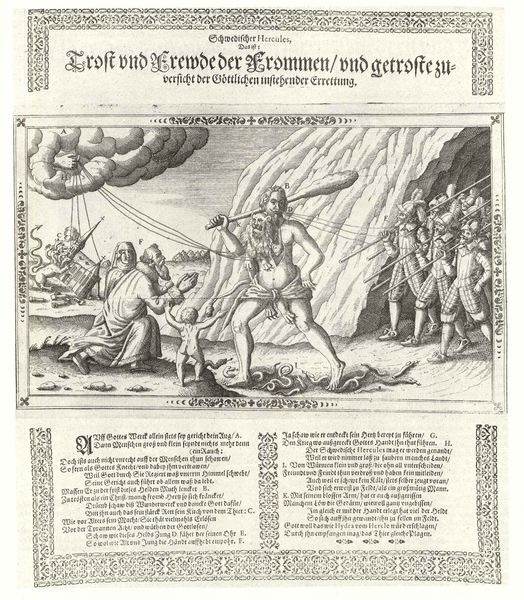
Titel: Schwedischer Hercules, Das ist: Trost
Institution: (Seriendruck)
Schlagwörter: berg, felsen, gott, hand, himmel, lendenschurz, mann, nackt, weiß, wolken, menschen, grau, männer, schwarz, gras, wiese, wolke, ornament, bart, falten, rahmen, vollbart, bild, hände, erde, kirche, boden, mantel, schnüre, kind, blatt, höhle, fell, schrift, papier, fels, grafik, graphik, spalten, baby, krieg, seile, könig, soldaten, verzierung, deutsch, taue, alter, lendentuch, buch, druck, radierung, stich, titel, illustration, karrikatur, schwarzweiß, text, uniformen, waffen, zeitung, knien, überschrift, schlange, beten, ritter, heer, buchdruck, buchseite, helme, flehen, krieger, knieen, grotte, schlangen, lanzen, löwe, speere, zeilen, anbeten, kupferstich, erbarmen, herkules, keule, petrus, ungeheuer, strophen, altdeutsch, drache, handschrift, abbildung, bitten, zelt, betteln, albrecht dürer, anflehen, majuskel, inkunabel, riese, goliath, neandertaler, digitalisat, hüne, hüöhle, gelengt, göttliche macht, flhen